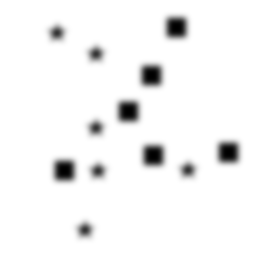
Squares: 6
Triangles: 0
Stars: 6
Total shapes: 12